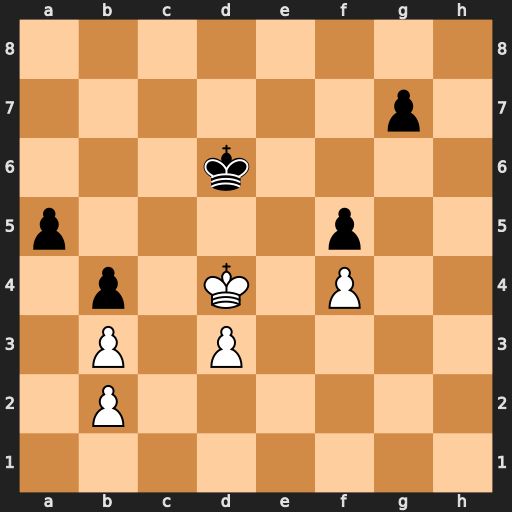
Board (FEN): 8/6p1/3k4/p4p2/1p1K1P2/1P1P4/1P6/8
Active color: w
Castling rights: -
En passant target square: -
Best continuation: Kc4 g5 fxg5